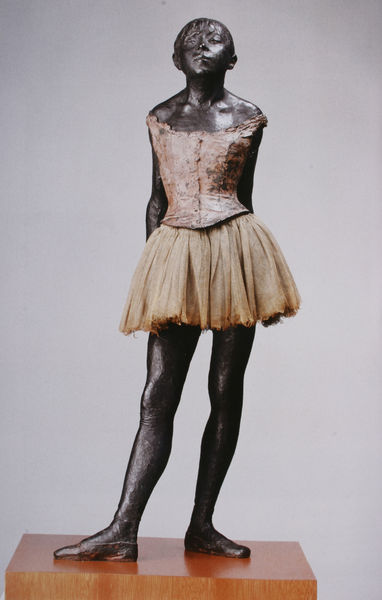
Titel: Petite danseuse de quatorze ans, Kleine vierzehnjährige Tänzerin
Künstler: Edgar Degas
Standort: Dresden
Institution: Staatliche Kunstsammlung Dresden, Skulpturensammlung
Schlagwörter: dunkel, kopf, körper, mann, impressionismus, mädchen, degas, edgar degas, frau, hintergrund, holz, kleid, nase, schwarz, rock, tanz, alt, jung, arme, augen, gesicht, präsentation, sockel, stehen, stein, boden, figur, gewand, haare, kostüm, pose, stehend, stoff, tanzen, tänzerin, ohren, rosa, schultern, skulptur, statue, beine, bein, füße, balett, ballerina, ballett, haltung, kostum, mieder, schuhe, spitzenschuhe, tutu, tüll, tütü, moderne, modern, balerina, ballettschuhe, röckchen, weib, manet, metall, bronze, kontrapost, plastik, podest, junge, knie, weste, kurze haare, geschlossen, neger, schwarze, denken, form, kupfer, stand, puppe, kurz, sandale, androgyn, dreck, korsett, textil, korsage, bronzeplastik, staue, mischtechnik, kleiderpuppe, minirock, balletschuhe, stkulptur, plie, balletttänzerin, ballettänzerin, pas, materialcollage, ige, mädhcen, tänzerein, mickey maus, ku, schrittbein, negermädchen, dritte position